Question: I am working on a WPF application. I have a 'StackPanel' in my xaml file. In StackPanel there are three buttons. Problem is that all button are either on left side or on the right side. What I want is that one button is one the left side and two buttons on the right side.
'''
<StackPanel Orientation="Horizontal" FlowDirection="RightToLeft" >
<Button Content="Open"/>
<Button Content="Close"/>
<Button Content="Help"/>
</StackPanel>
'''
The output of this is like this.

As you can see that there is a lot of space on the left side. I want my Help button to the extreme left side whil Close and Open on the extreme right. I think I can do this by implementing a grid or something like that, but I want to ask that whether I can do this with using stack panel only.
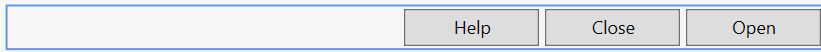
Answer: You cannot do that with a 'StackPanel', however you don't "have" to use a 'Grid'.
You can use a 'DockPanel' as a compromise
'''
<DockPanel LastChildFill="False">
<Button Content="Help" DockPanel.Dock="Left" />
<Button Content="Close" DockPanel.Dock="Right" />
<Button Content="Open" DockPanel.Dock="Right" />
</DockPanel>
'''
'LastChildFill="False"' will make sure your last added control does not end up "filling" up all the remaining space thereby giving you the look you want.